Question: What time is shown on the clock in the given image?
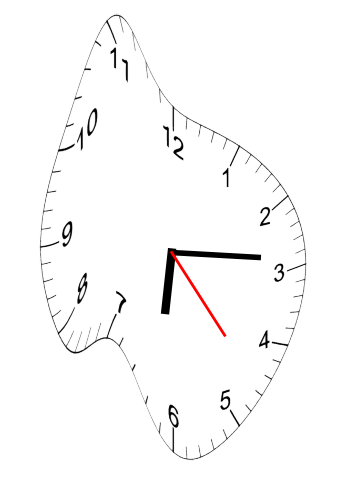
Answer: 06:14:23